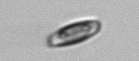
Label: pennate